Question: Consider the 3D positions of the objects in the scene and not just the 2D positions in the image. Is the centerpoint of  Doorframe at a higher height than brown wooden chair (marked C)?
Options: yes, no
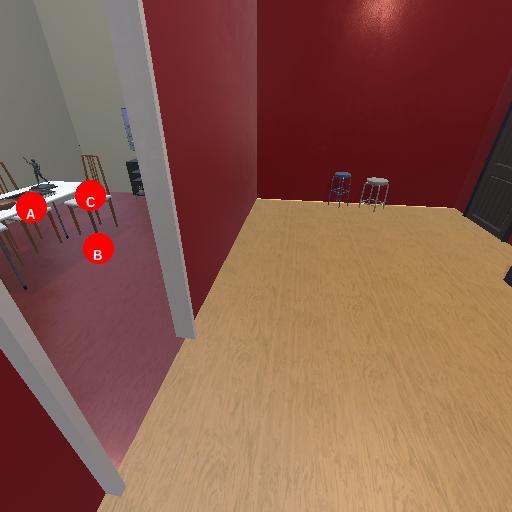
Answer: yes